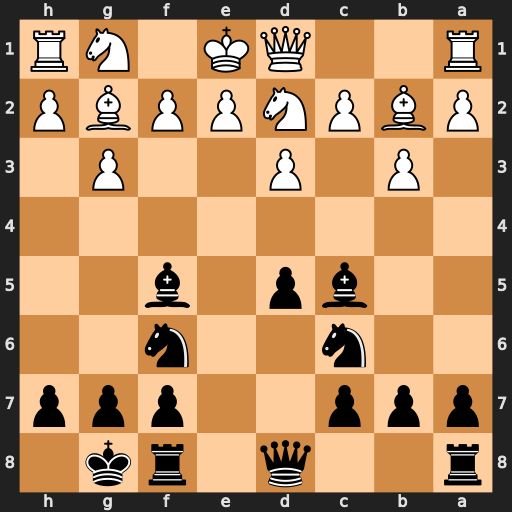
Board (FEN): r2q1rk1/ppp2ppp/2n2n2/2bp1b2/8/1P1P2P1/PBPNPPBP/R2QK1NR
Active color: b
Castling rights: KQ
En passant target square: -
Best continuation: Ng4 Nh3 Bxf2+ Nxf2 Ne3 Qc1 Nxg2+ Kf1 Ne3+